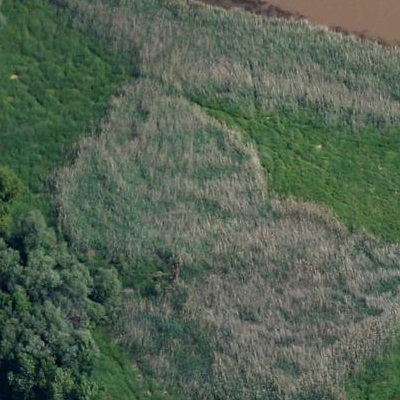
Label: aGrass